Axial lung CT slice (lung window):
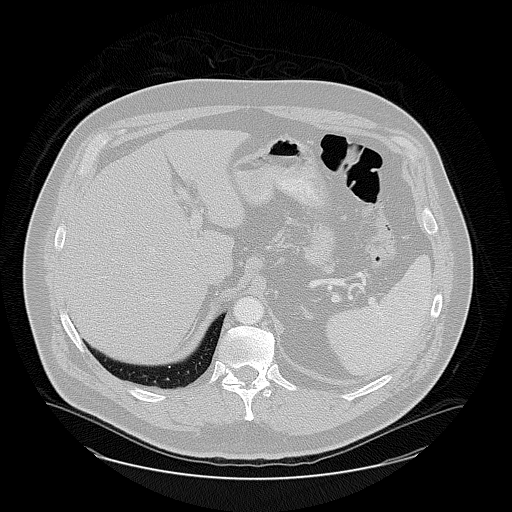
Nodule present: no